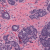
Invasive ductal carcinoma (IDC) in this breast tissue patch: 1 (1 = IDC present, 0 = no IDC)